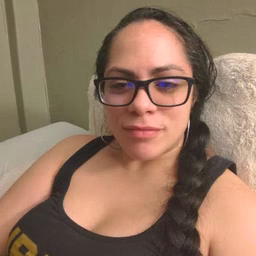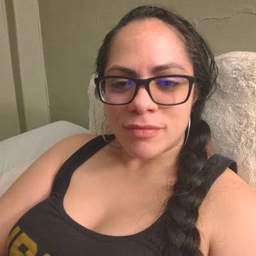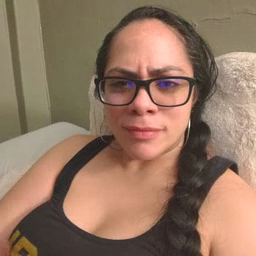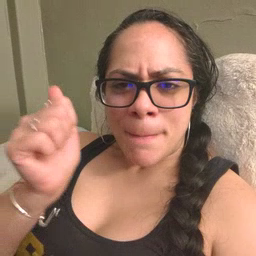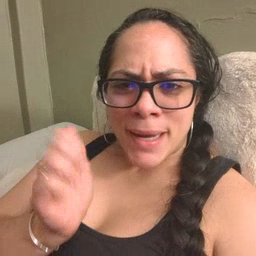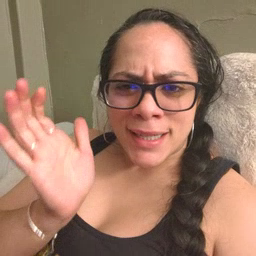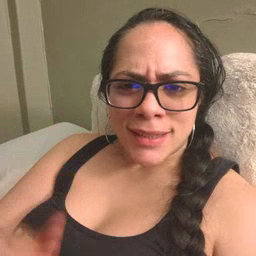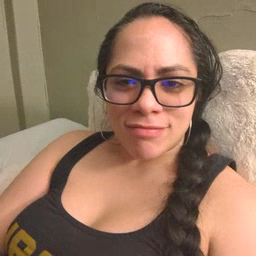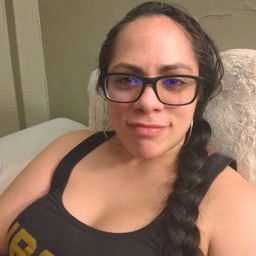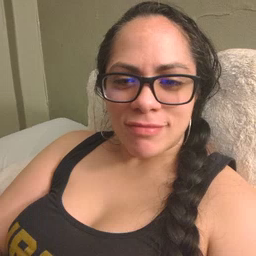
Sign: mitten